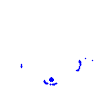
Particle: pion